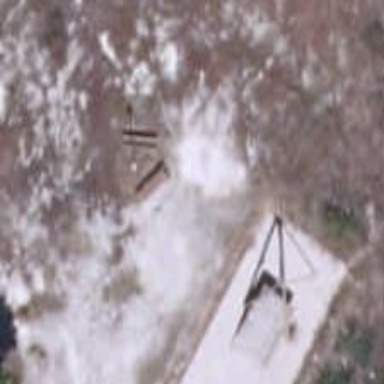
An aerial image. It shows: Bench.